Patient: sex F, age 41
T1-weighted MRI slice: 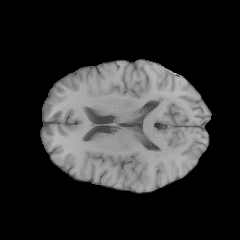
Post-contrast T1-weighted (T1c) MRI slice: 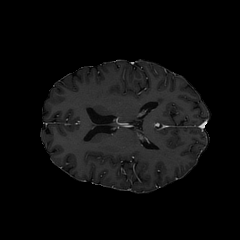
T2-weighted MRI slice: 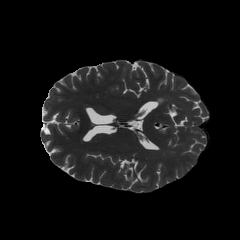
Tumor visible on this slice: no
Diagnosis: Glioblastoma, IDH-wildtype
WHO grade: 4